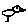
Label: bird